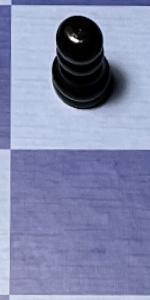
Label: Empty